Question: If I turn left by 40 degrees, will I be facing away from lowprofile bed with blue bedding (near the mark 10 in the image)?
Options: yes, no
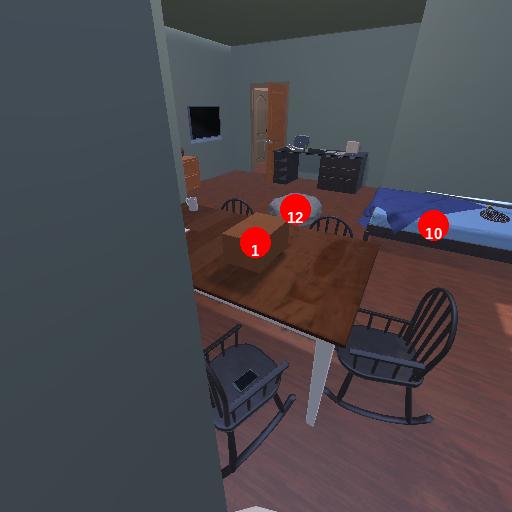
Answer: yes